Field crop: maize
Growth stage: 2
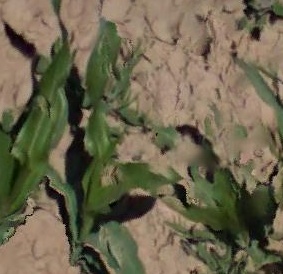
Species: maize